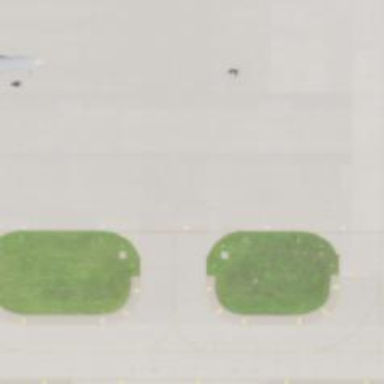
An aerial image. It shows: Image of taxiway at airport.